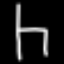
Label: chair